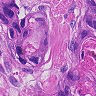
Metastatic tissue present: yes